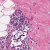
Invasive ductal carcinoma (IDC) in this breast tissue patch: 0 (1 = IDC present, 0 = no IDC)